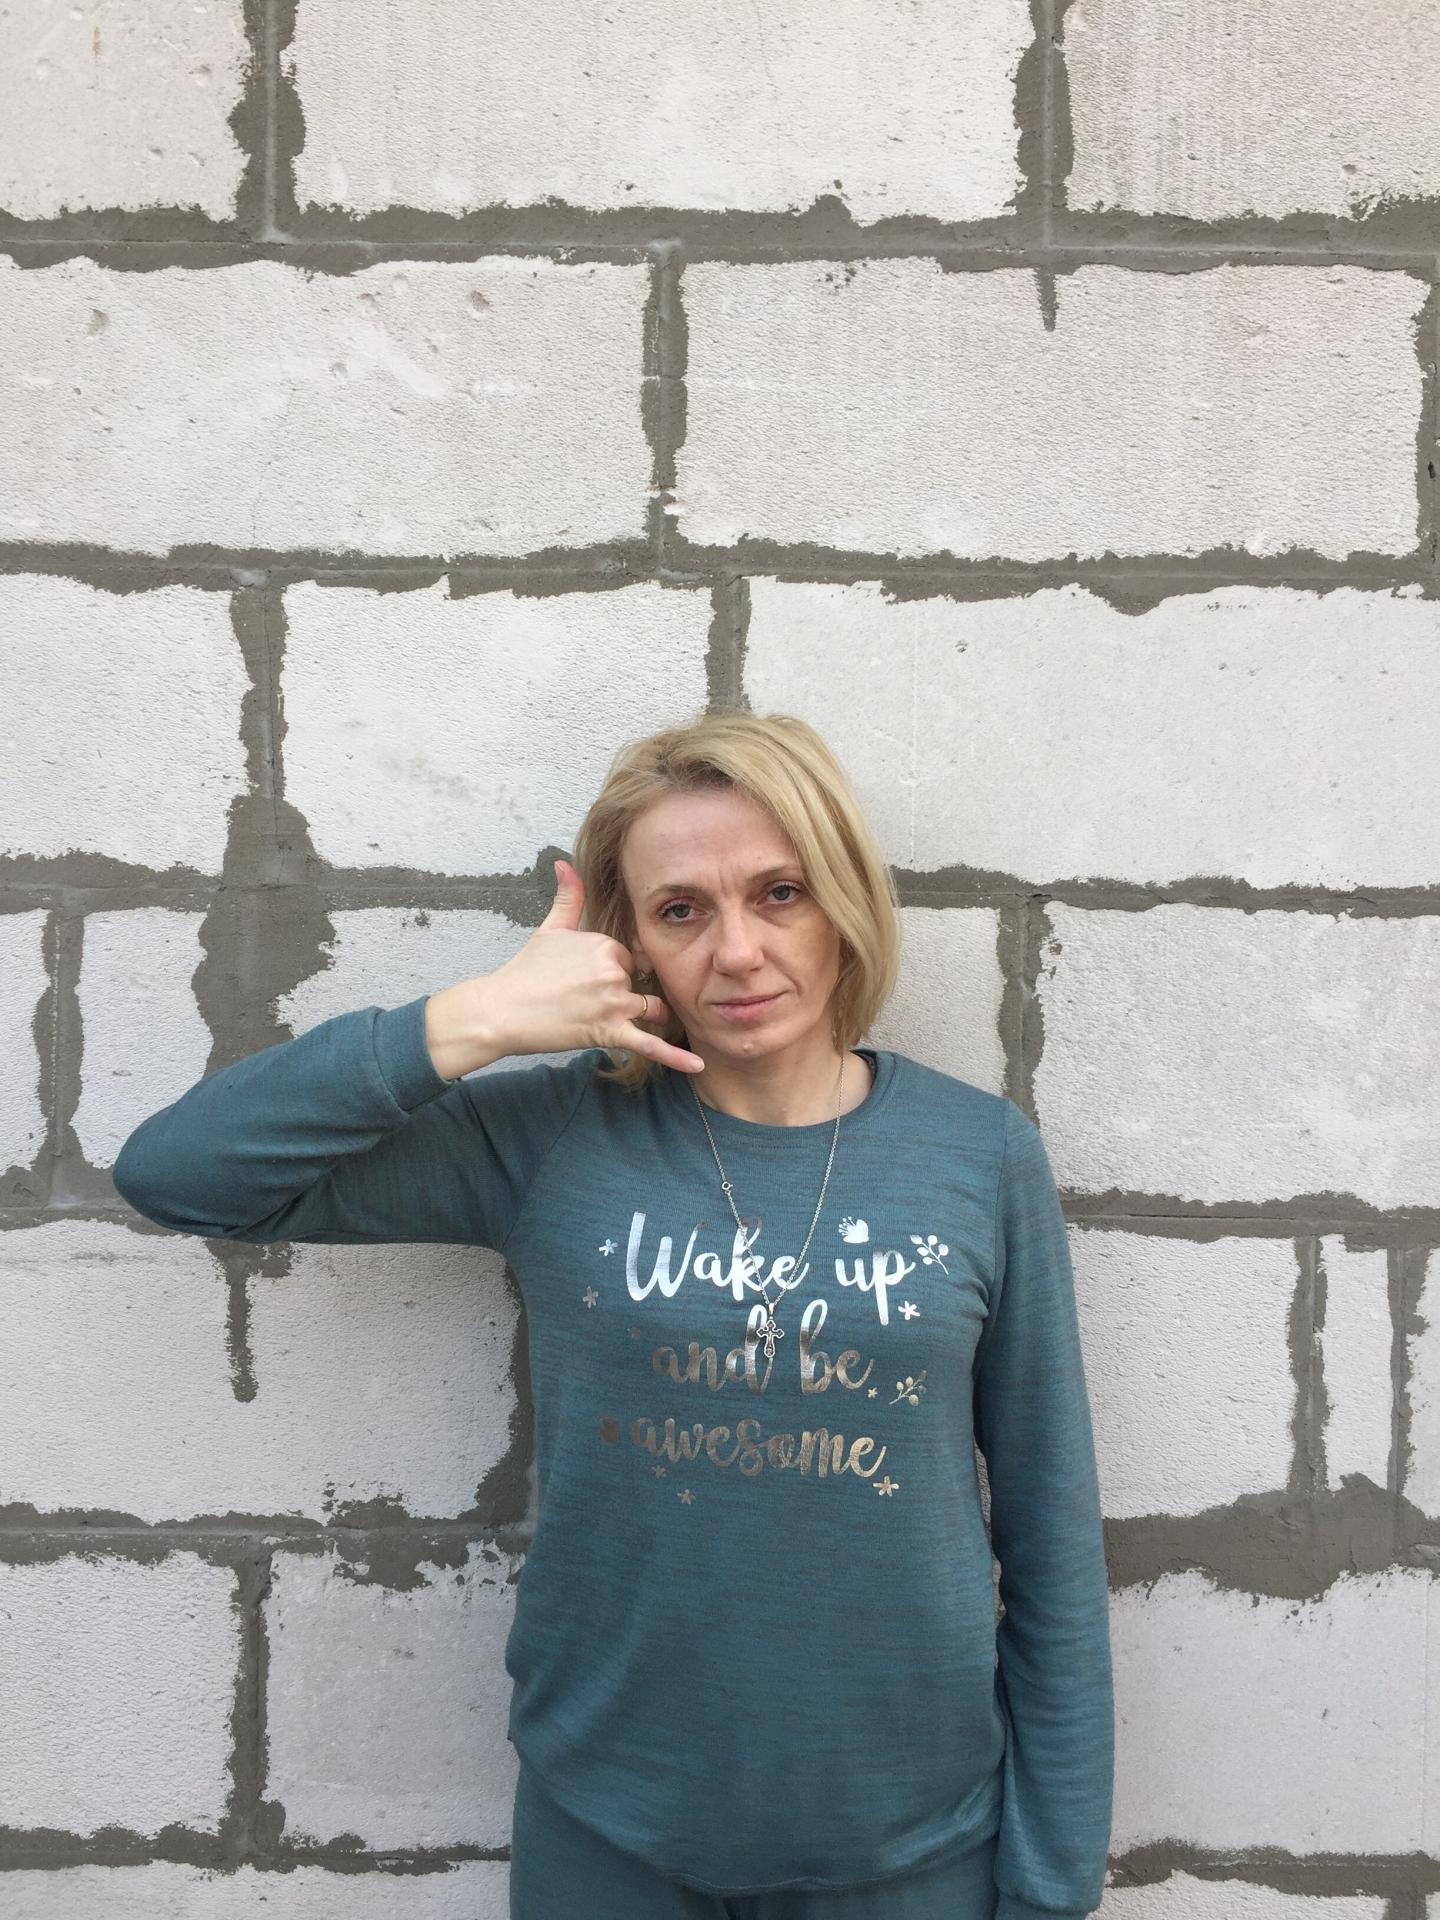
Label: clear